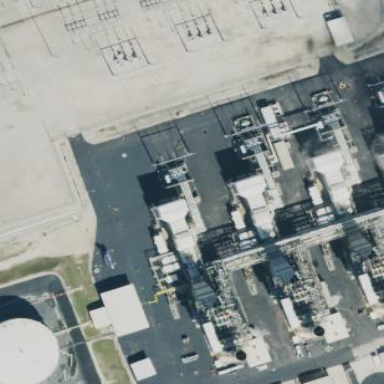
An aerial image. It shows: Gas turbine power generator.